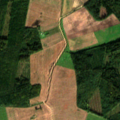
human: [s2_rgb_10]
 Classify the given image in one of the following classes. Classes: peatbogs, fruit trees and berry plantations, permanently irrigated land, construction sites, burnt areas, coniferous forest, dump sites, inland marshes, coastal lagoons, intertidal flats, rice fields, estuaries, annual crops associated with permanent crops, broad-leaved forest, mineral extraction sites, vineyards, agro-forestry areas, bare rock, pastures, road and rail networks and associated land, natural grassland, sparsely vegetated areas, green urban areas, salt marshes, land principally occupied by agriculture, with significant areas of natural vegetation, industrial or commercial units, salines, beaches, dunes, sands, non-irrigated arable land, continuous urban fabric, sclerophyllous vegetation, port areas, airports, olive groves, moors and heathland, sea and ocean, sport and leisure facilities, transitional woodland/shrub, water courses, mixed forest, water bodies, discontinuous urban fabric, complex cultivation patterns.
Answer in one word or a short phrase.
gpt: non-irrigated arable land, mixed forest, transitional woodland/shrub